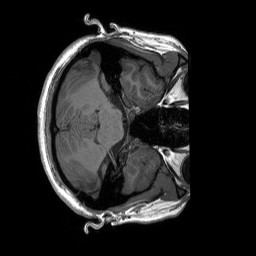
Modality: T1w
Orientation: axial
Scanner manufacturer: siemens
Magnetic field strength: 3 T
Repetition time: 2.3 s
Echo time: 0.00207 s